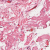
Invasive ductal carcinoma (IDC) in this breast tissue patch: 0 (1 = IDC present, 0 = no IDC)